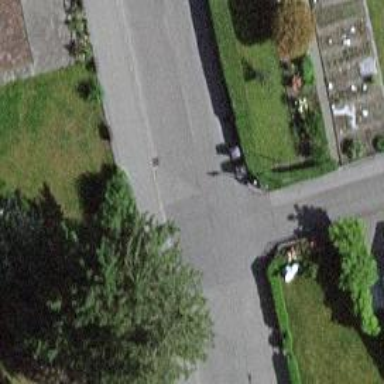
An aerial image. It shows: Bus stop equipped with public transport stop position.